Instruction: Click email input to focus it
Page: traveler
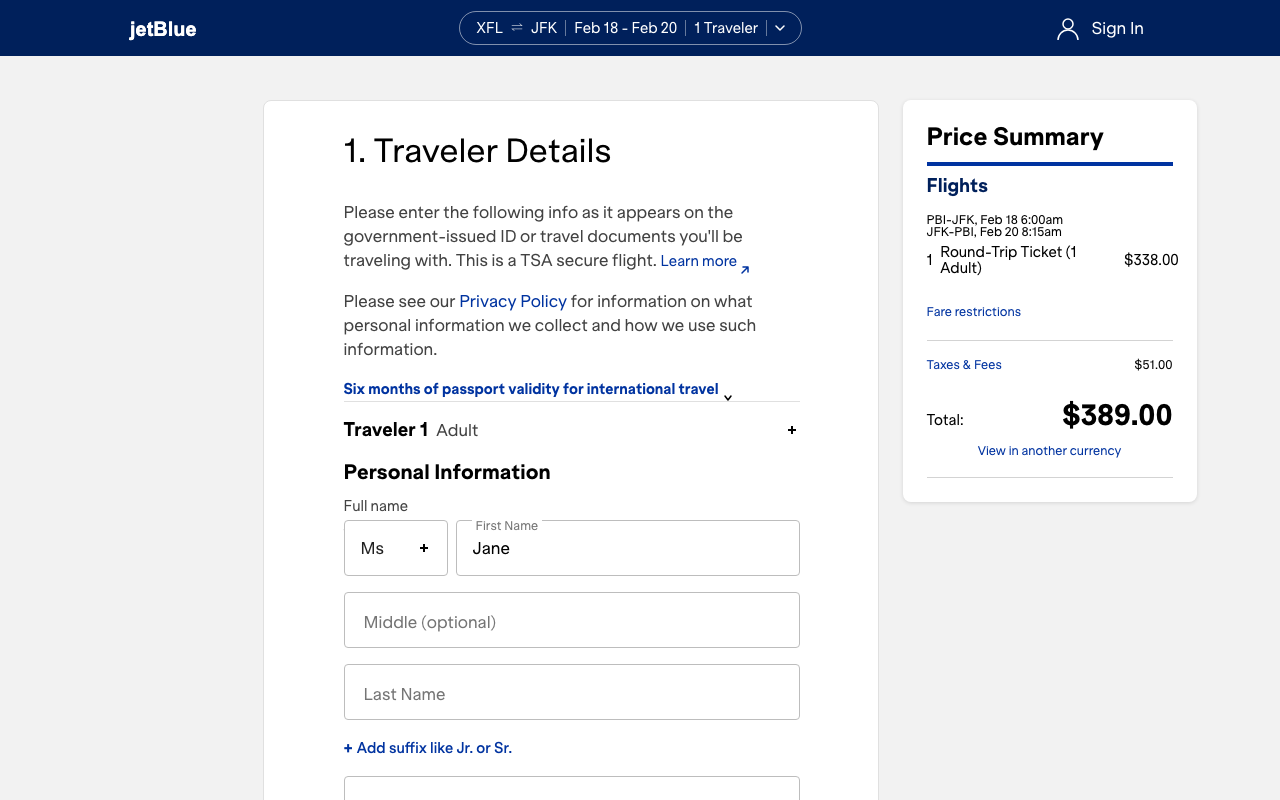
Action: click